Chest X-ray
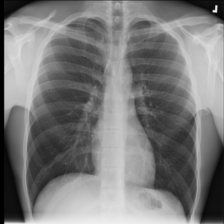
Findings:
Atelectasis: negative
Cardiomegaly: negative
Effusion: negative
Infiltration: positive
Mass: negative
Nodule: negative
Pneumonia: negative
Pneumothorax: negative
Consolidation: negative
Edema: negative
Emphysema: negative
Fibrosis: negative
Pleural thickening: negative
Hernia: negative